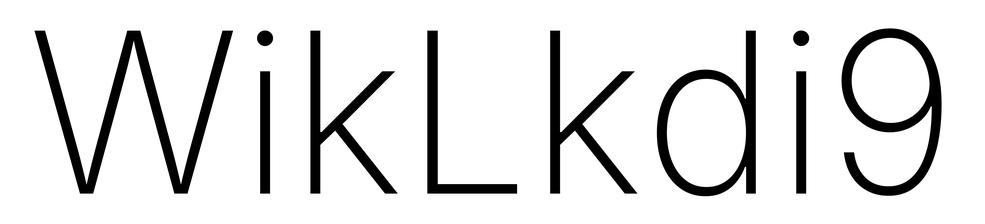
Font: Inter_ExtraLight